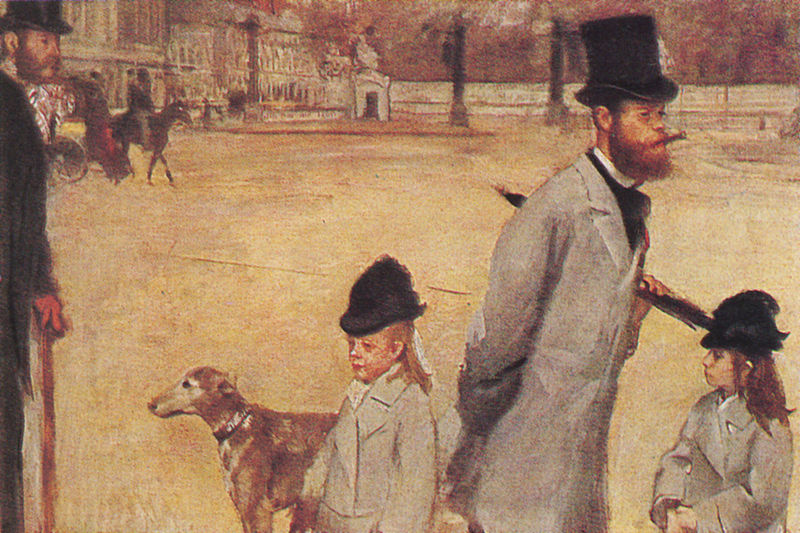
Titel: Place de la Concorde
Künstler: Edgar Degas
Institution: Sammlung nicht angegeben
Schlagwörter: baum, gemälde, laub, mann, weiß, bäume, frauen, gelb, menschen, mädchen, ocker, sand, stadt, bewegung, braun, fenster, frankreich, grau, hell, hut, hüte, männer, ohr, paris, profil, schwarz, straße, gebäude, haus, hund, park, regenschirm, rot, schirm, weg, zylinder, bart, blond, hemd, kappen, mützen, architektur, federn, inkarnat, kragen, silber, vollbart, herr, häuser, gold, haare, mantel, familie, kind, personen, vater, england, genre, kinder, pferd, pferde, reiter, stock, fassaden, gehstock, mauer, allee, herbst, kutsche, platz, kies, rad, wagen, stämme, zigarre, gehrock, spaziergang, denkmal, mäntel, spazierstock, toulouse-lautrec, pfer, spaziergänger, töchter, bau, matisse, graf, eile, elb, halsbnad, schrim, herbstnachmittag, dunkgel